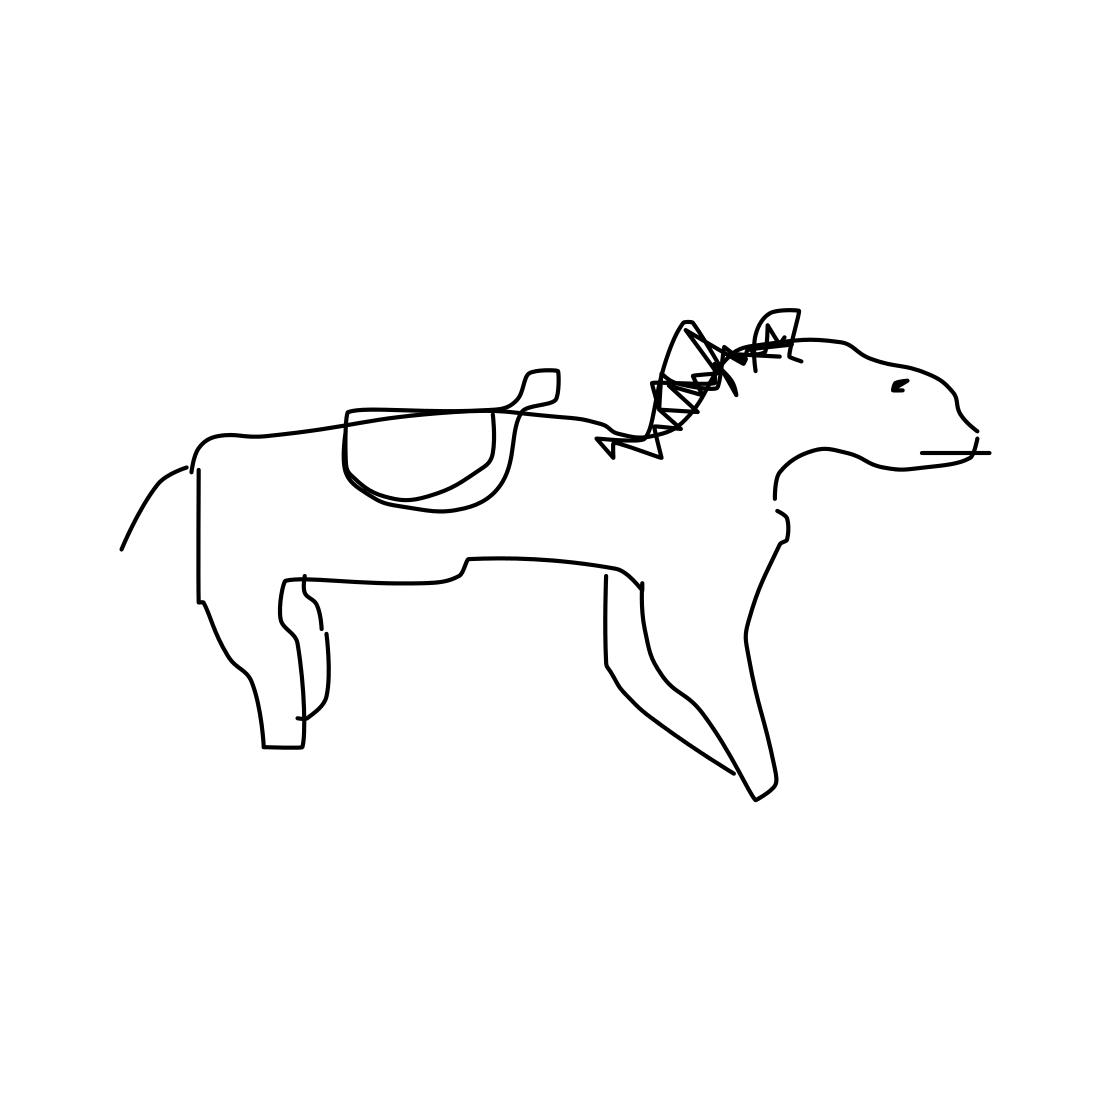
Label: horse